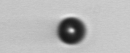
Label: bead